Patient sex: F
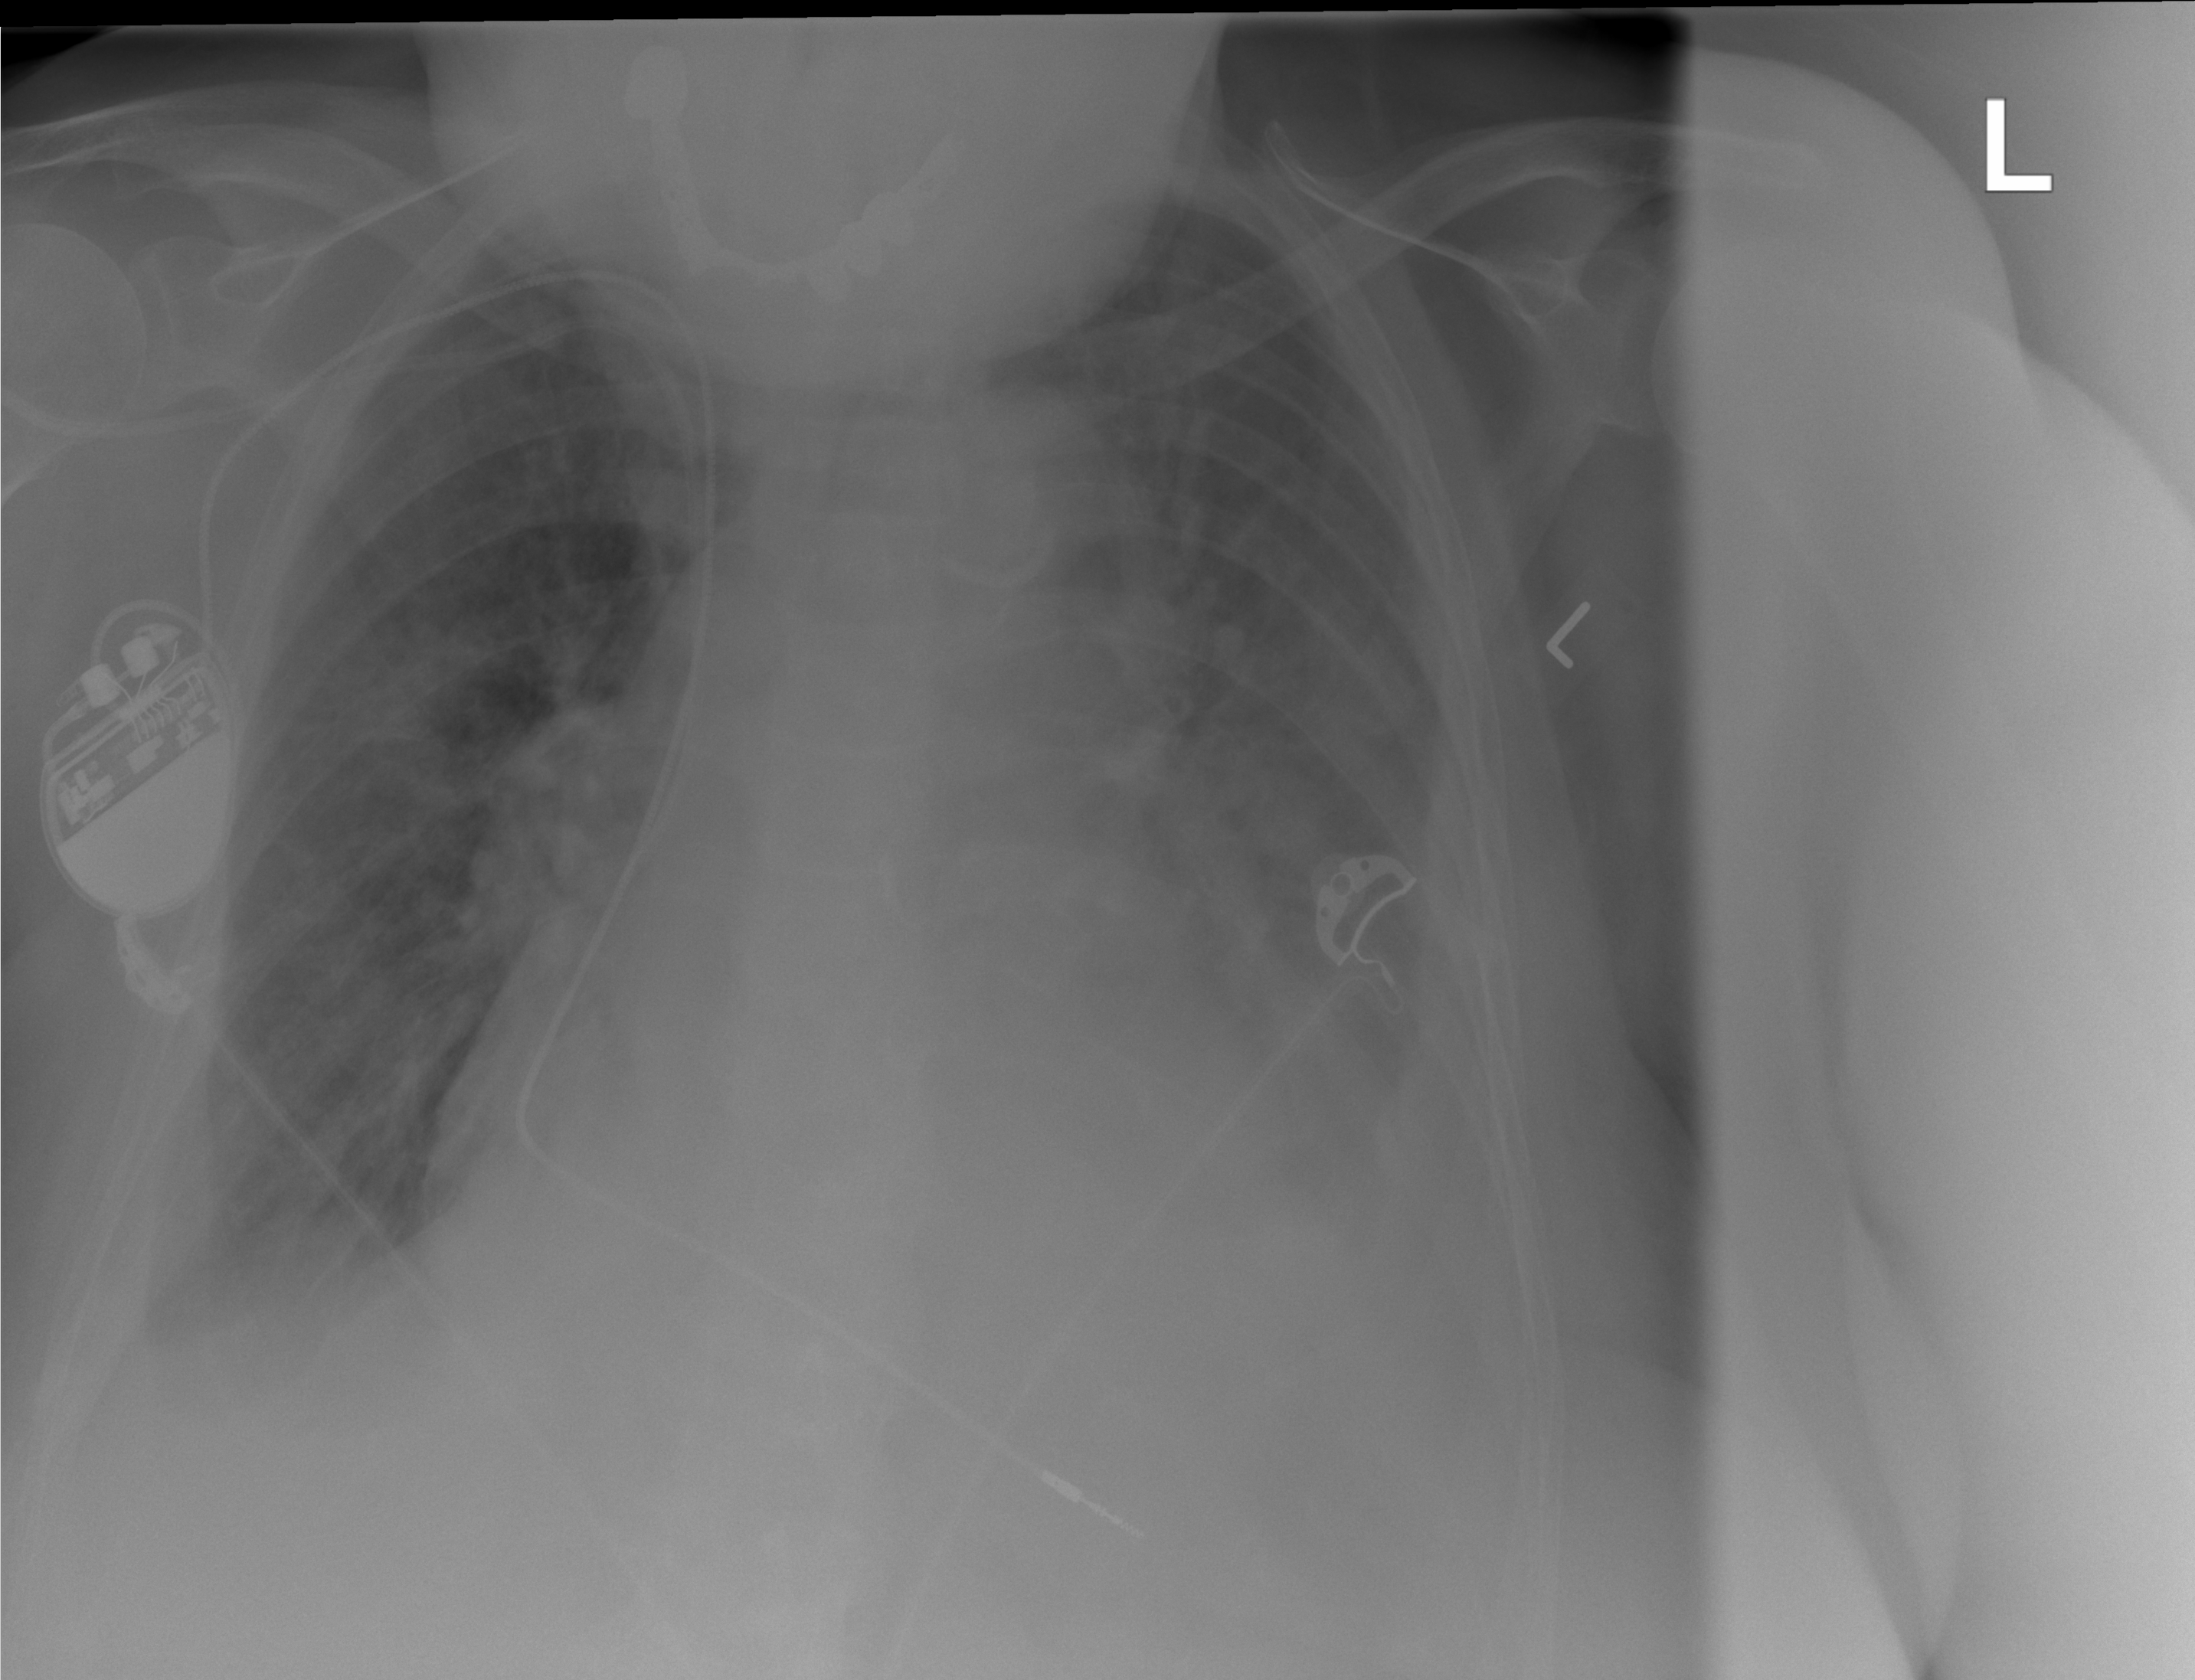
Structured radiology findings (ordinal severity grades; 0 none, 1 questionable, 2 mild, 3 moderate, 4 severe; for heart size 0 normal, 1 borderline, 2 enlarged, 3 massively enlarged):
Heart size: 2
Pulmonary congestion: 2
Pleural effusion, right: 2
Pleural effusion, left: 3
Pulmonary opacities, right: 0
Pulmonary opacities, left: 2
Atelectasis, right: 2
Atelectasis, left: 2